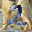
Label: 2